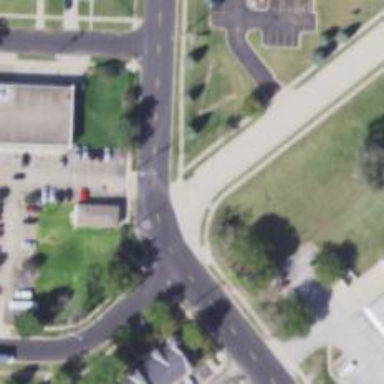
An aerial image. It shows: Unmarked crossing on footway.